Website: bh-photo
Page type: receipt
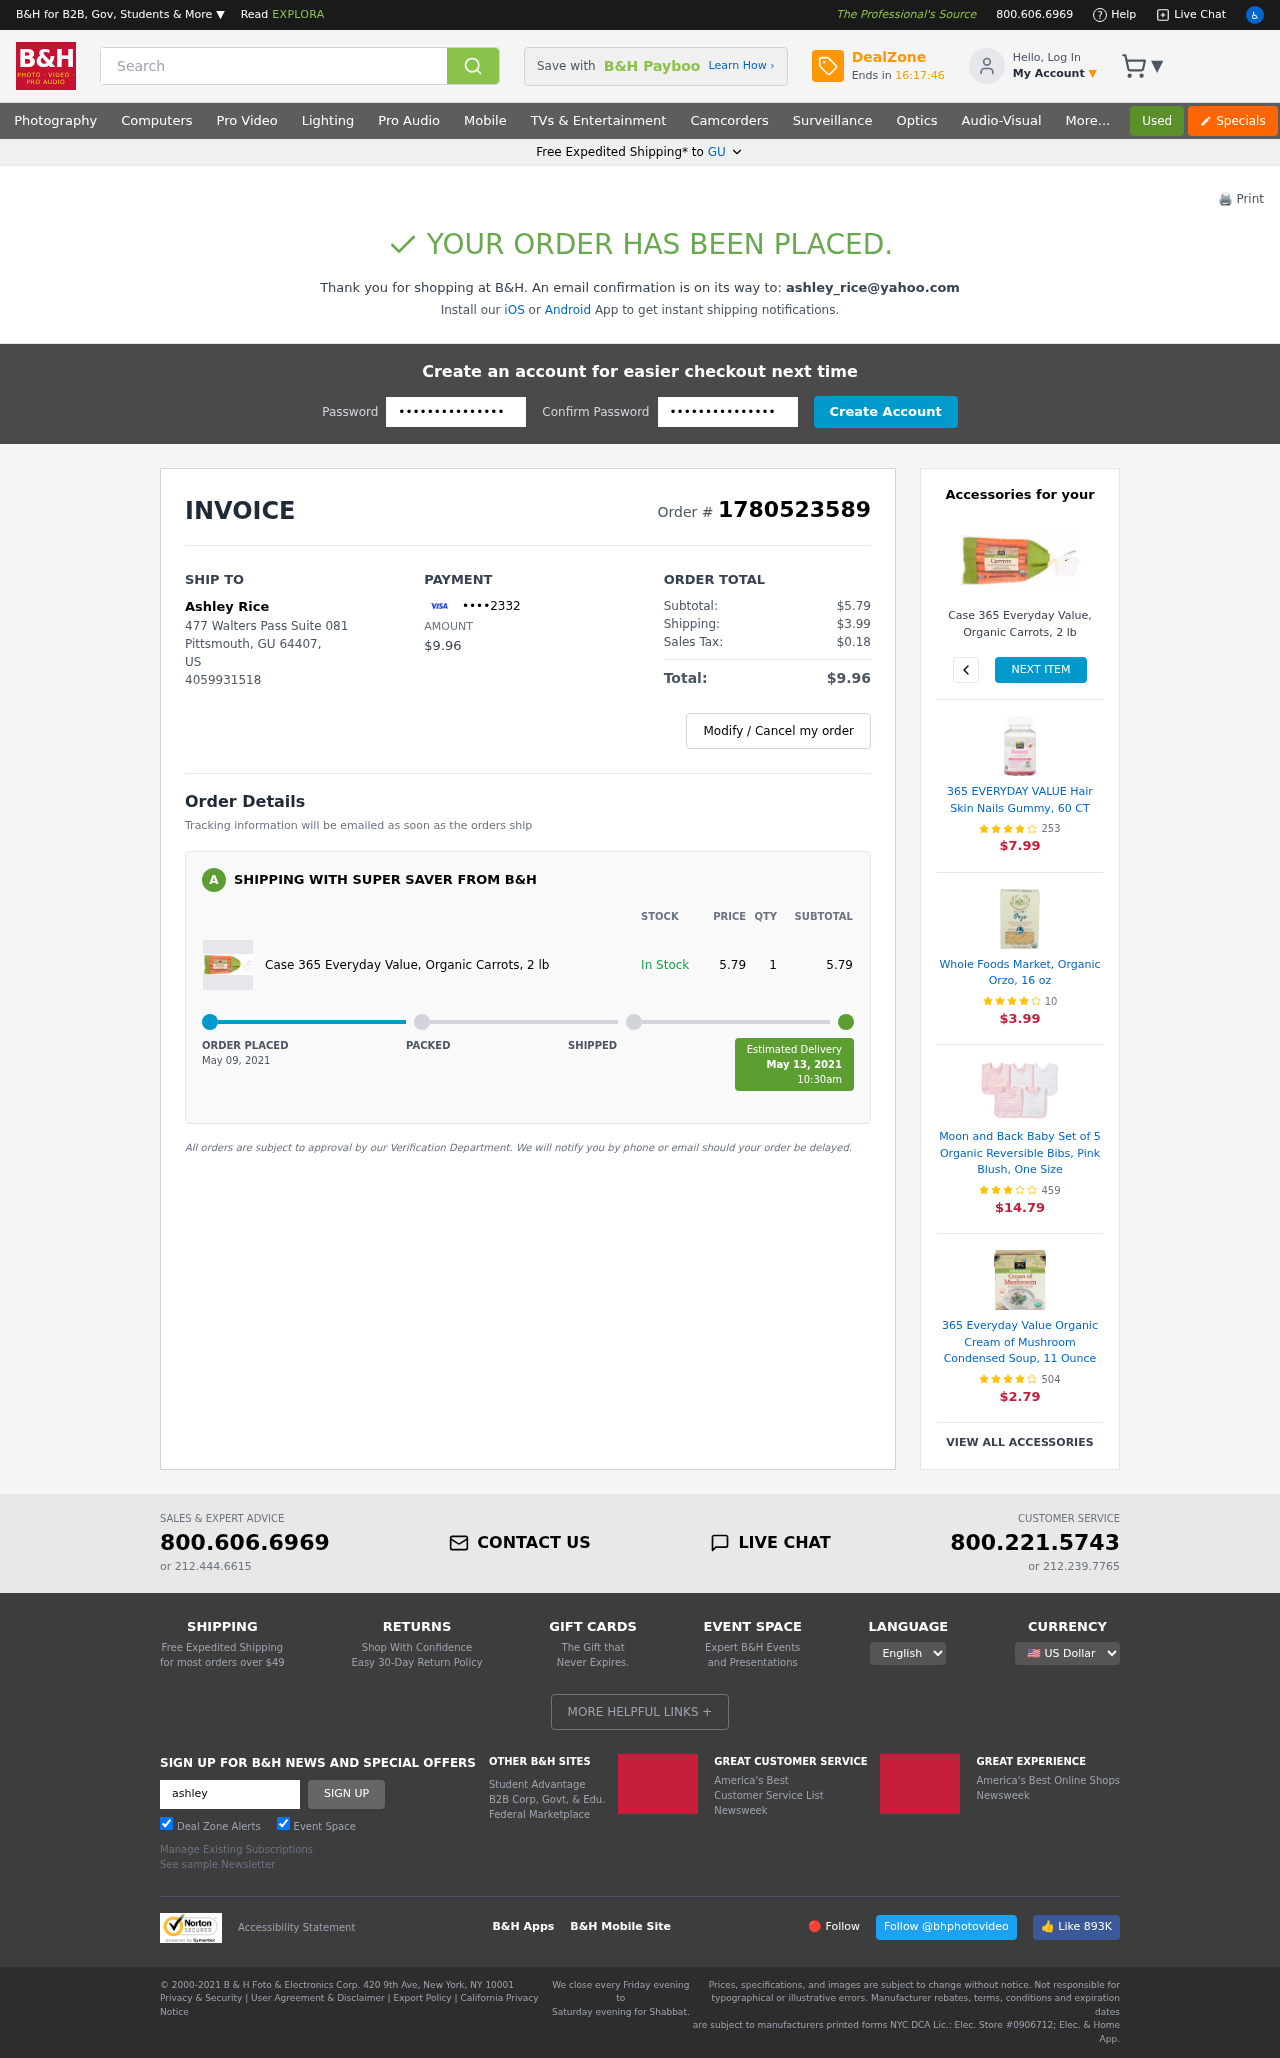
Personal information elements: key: PII_CARD_LAST4
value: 2332
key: PII_CITY
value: Pittsmouth
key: PII_EMAIL
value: ashley_rice@yahoo.com
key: PII_FULLNAME
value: Ashley Rice
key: PII_PHONE
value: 4059931518
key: PII_POSTCODE
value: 64407
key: PII_STATE
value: GU
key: PII_STATE_ABBR
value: GU
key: PII_STREET
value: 477 Walters Pass Suite 081
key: PII_COUNTRY_CODE
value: US
Product elements: key: PRODUCT1_NAME
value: Case 365 Everyday Value, Organic Carrots, 2 lb
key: PRODUCT1_PRICE
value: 5.79
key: PRODUCT1_QUANTITY
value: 1
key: PRODUCT1_NAME2
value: Case 365 Everyday Value, Organic Carrots, 2 lb
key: PRODUCT2_NAME
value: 365 EVERYDAY VALUE Hair Skin Nails Gummy, 60 CT
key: PRODUCT2_NUM_RATINGS
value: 253
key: PRODUCT2_PRICE
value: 7.99
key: PRODUCT3_NAME
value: Whole Foods Market, Organic Orzo, 16 oz
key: PRODUCT3_NUM_RATINGS
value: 10
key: PRODUCT3_PRICE
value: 3.99
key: PRODUCT4_NAME
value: Moon and Back Baby Set of 5 Organic Reversible Bibs, Pink Blush, One Size
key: PRODUCT4_NUM_RATINGS
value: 459
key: PRODUCT4_PRICE
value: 14.79
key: PRODUCT5_NAME
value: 365 Everyday Value Organic Cream of Mushroom Condensed Soup, 11 Ounce
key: PRODUCT5_NUM_RATINGS
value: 504
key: PRODUCT5_PRICE
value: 2.79
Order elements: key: ORDER_ID
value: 1780523589
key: ORDER_TOTAL
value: $9.96
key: ORDER_SUBTOTAL
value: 5.79
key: ORDER_SUBTOTAL
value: $5.79
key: ORDER_SHIPPING_COST
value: $3.99
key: ORDER_TAX
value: $0.18
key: ORDER_DATE
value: May 09, 2021
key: ORDER_DELIVERY_DATE
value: May 13, 2021
Search elements: key: HEADER_SEARCH
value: Search